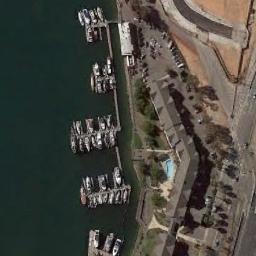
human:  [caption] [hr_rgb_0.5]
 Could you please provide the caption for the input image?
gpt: The harbor has lots of neatly docked boats and a building with a pool is next to the harbor .

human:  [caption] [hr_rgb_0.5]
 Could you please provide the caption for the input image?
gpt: There are many ships neatly arranged on the sea side, And there are many buildings and swimming pools on the harbor .

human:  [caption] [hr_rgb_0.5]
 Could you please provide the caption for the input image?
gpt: There were many cars parked on the harbor shore .

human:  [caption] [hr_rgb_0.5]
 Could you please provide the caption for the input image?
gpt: There are lots of trees near the harbor .

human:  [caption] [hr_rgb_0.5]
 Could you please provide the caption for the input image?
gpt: There are some buildings and trees at the harbor .